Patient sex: F
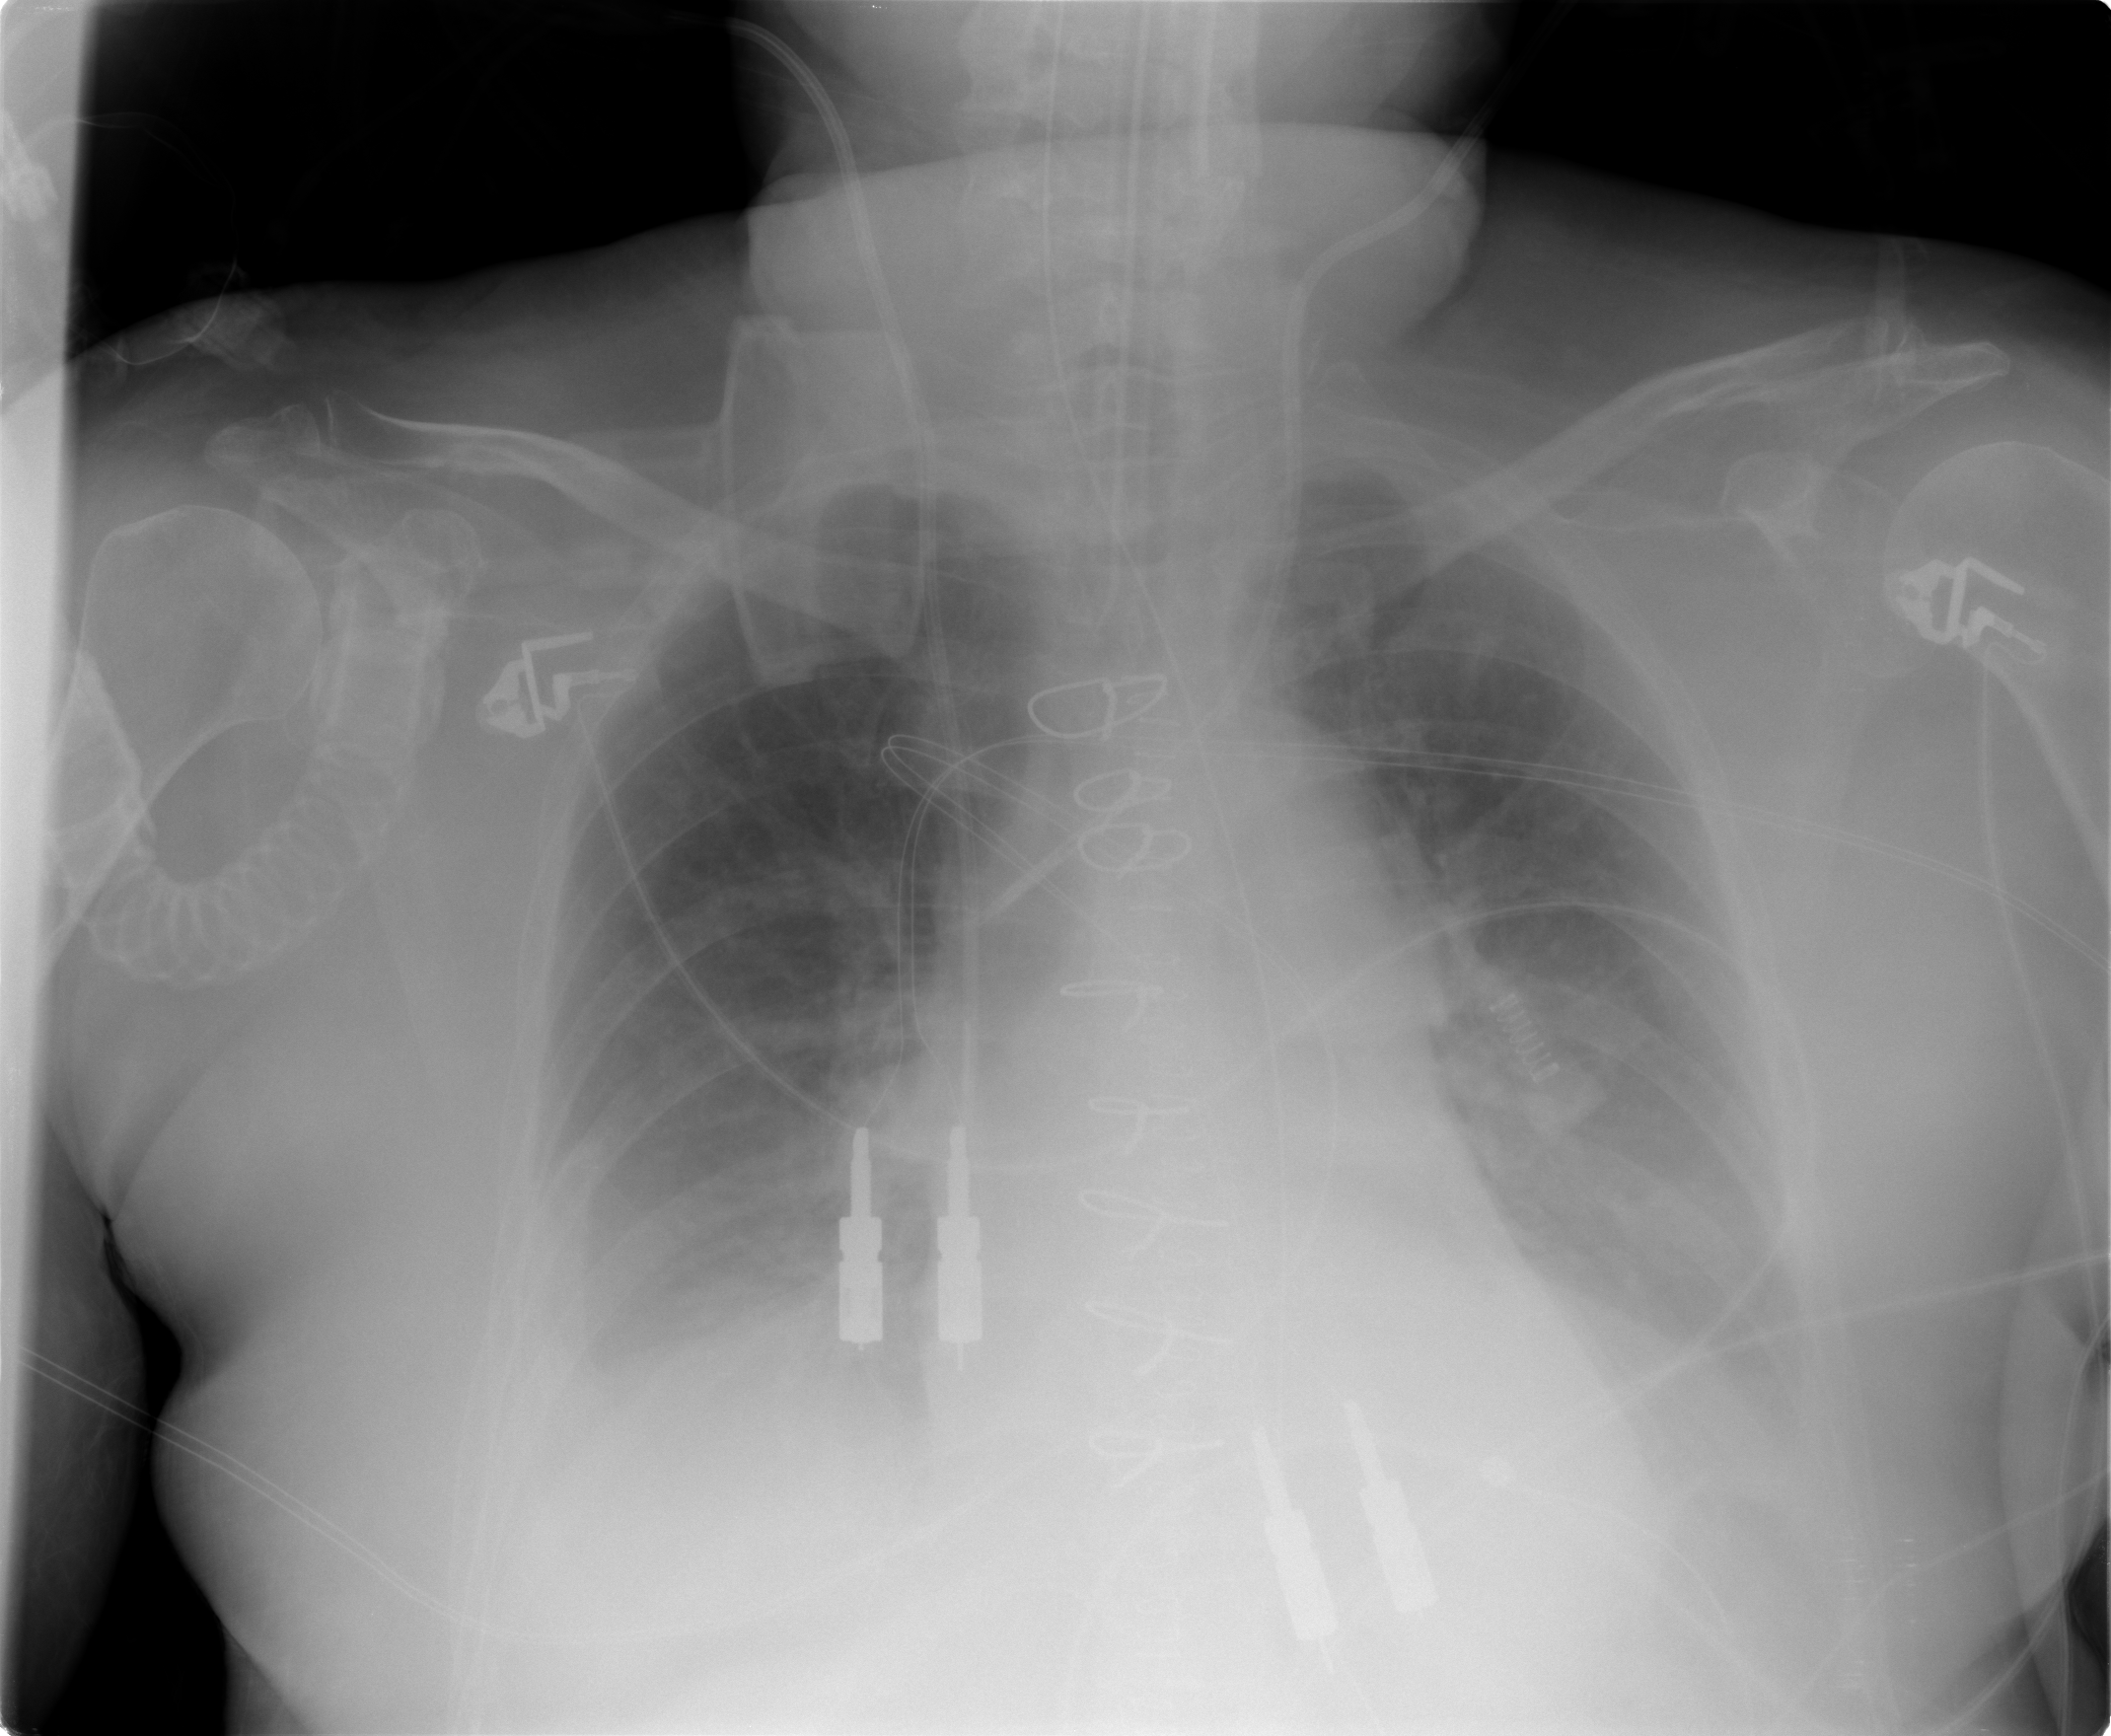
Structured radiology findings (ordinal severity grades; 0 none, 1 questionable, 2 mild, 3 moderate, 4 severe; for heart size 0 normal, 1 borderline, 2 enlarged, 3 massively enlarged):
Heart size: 0
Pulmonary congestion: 2
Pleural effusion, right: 2
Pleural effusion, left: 2
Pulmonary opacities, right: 1
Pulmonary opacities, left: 0
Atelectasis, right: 2
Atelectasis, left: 2